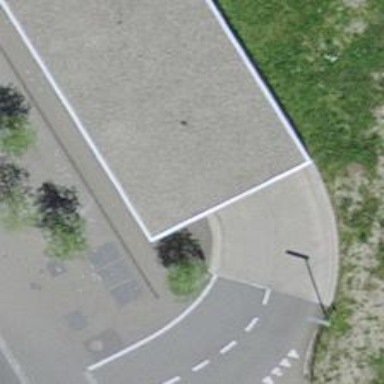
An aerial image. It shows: Bicycle parking facility.